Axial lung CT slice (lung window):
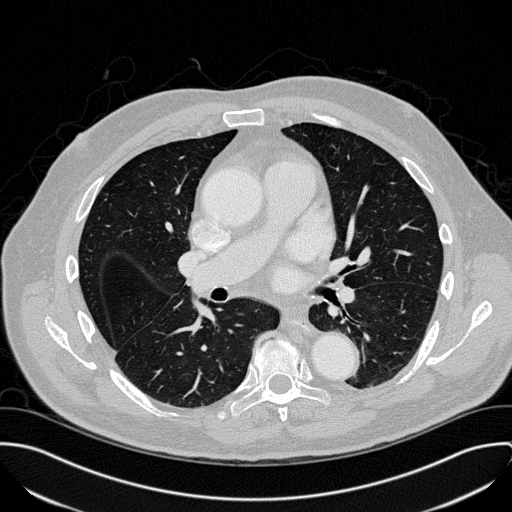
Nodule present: no